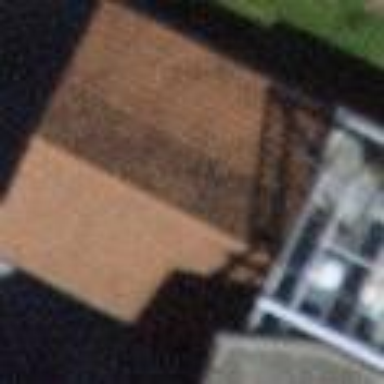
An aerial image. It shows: Garage.